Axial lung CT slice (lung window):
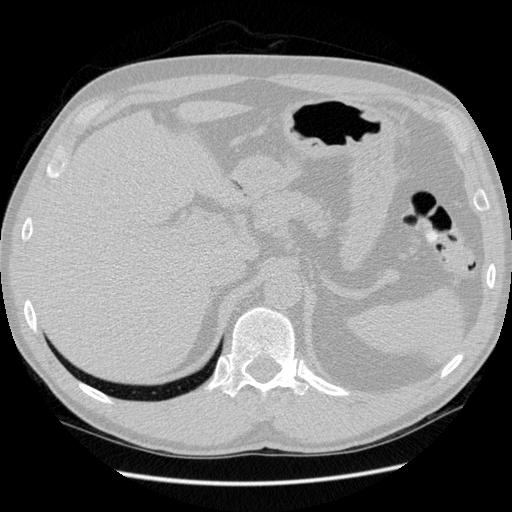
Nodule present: no